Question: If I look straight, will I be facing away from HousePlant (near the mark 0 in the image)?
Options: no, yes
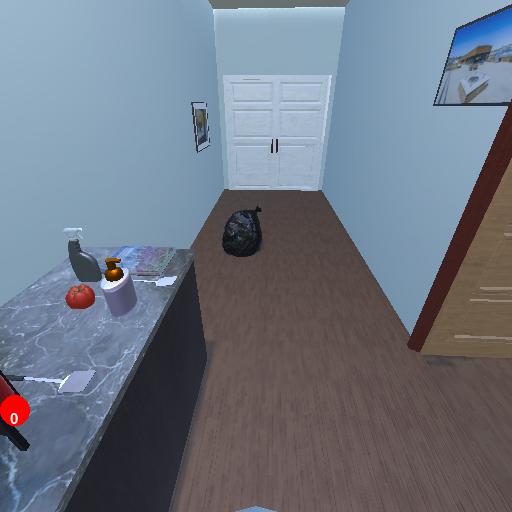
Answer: no